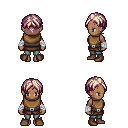
a pixel art fantasy rpg character, female body template, human, dark skin, leather chest armor, teal pants, white blonde parted hairstyle, white cloth bandages, brown shoes, four views (front, back, left, right), 2x2 character sprite sheet, small pixel art, hard edges, no anti-aliasing